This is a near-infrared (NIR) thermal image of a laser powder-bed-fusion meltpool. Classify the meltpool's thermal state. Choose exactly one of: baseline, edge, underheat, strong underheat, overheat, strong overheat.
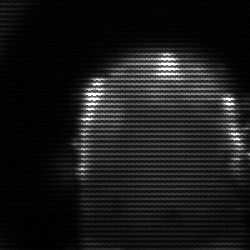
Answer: baseline